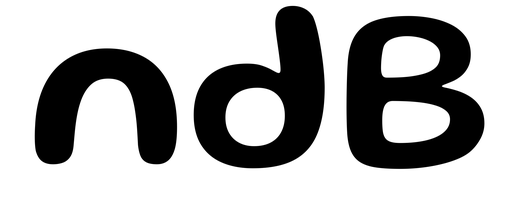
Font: Gluten_Medium